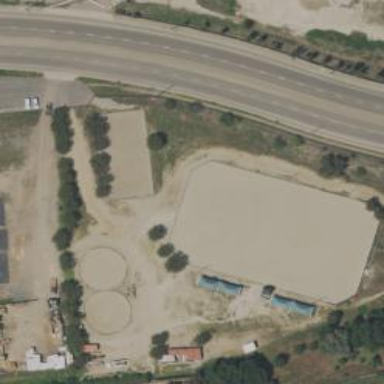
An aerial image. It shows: Equestrian pitch for leisure land sports.